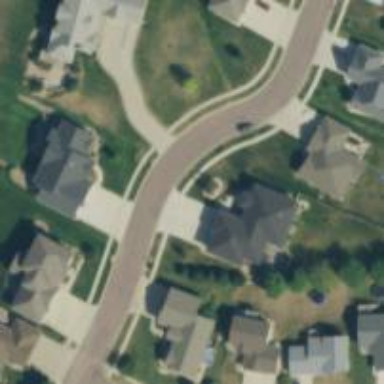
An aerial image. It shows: Residential road.